Question: I'm trying to create a bookmarklet to do some very specific resizing to do browser size testing, and I can't seem to get the web browser to resize using 'window.resizeTo'.
Overly simplified example that doesn't work:
'''
javascript:window.resizeTo(1024,600);
'''
I can understand that browsers might have disabled this feature, but here's a screenshot of my JavaScript Settings in Firefox:

Am I missing something obvious or should I file a bug report?
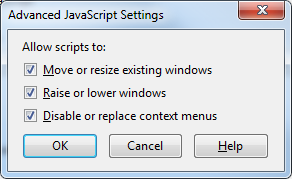
Answer: According to <URL>, this is a new feature, not a bug. Specifically:
> Two rules:
1. Can't resize a window/tab that hasn't been created by window.open.
2. Can't resize a tab if the tab is in a window with more than one tab.
If I understand this "fix" correctly, you can resize only your own popup windows, not the main window.